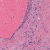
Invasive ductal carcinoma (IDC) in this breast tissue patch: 0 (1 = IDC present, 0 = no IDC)